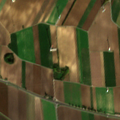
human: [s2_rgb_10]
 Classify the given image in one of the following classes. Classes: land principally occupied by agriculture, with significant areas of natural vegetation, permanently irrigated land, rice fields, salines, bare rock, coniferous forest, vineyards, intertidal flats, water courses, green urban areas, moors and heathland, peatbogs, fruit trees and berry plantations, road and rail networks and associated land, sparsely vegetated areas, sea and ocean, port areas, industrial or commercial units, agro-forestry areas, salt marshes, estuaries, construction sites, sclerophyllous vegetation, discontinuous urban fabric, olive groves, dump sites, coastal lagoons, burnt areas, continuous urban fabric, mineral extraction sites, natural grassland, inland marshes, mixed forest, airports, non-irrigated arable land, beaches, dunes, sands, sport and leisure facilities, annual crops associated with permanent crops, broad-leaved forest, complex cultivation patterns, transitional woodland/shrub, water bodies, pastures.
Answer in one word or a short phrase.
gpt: non-irrigated arable land